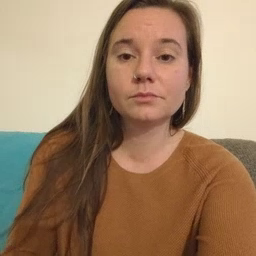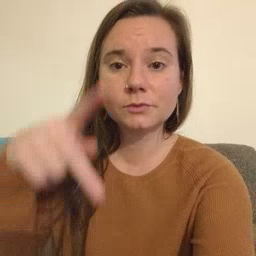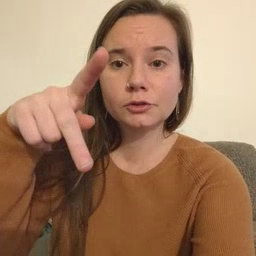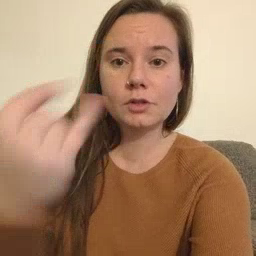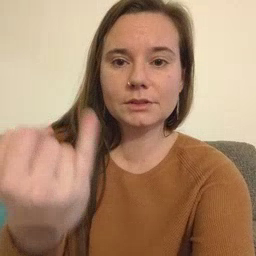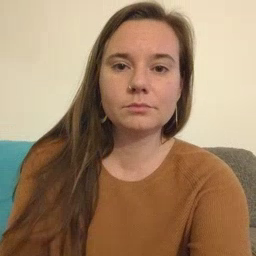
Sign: pajamas